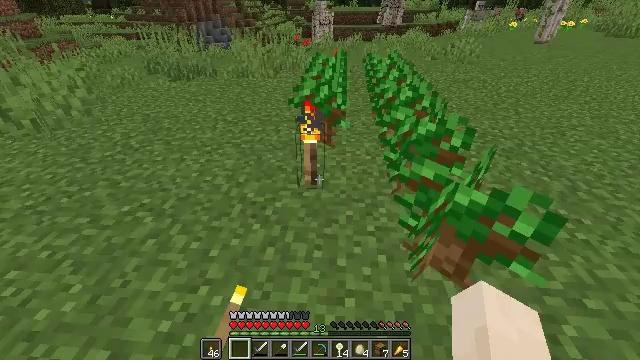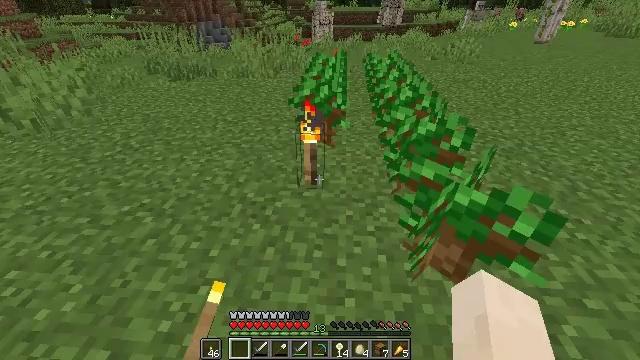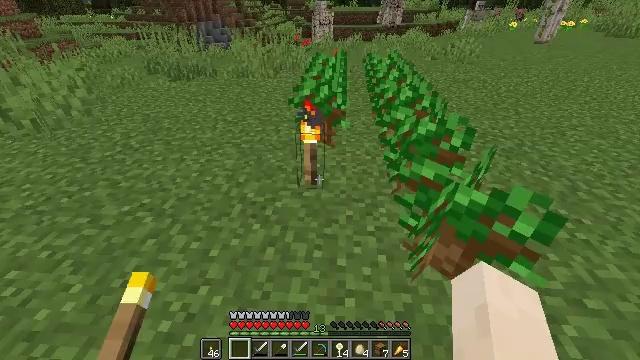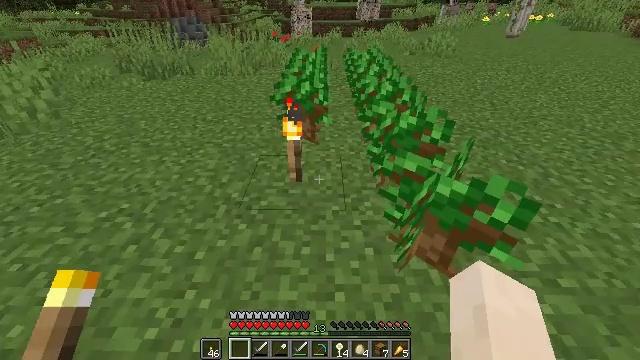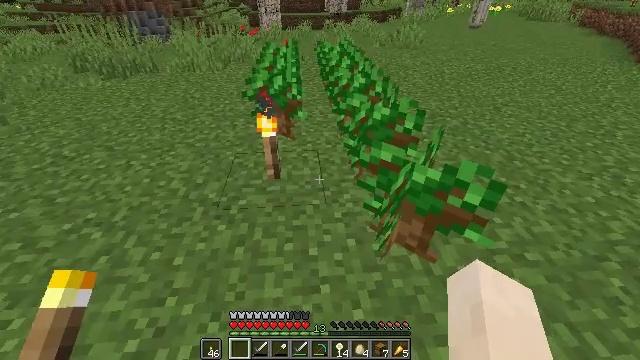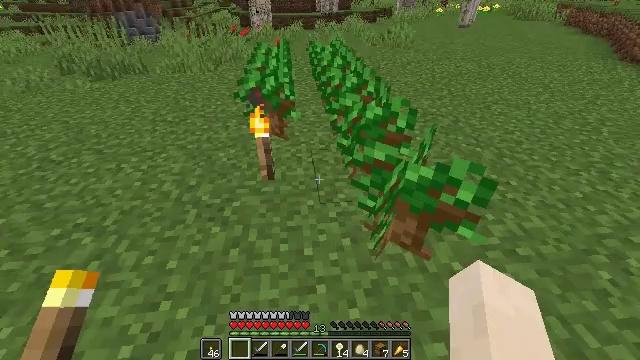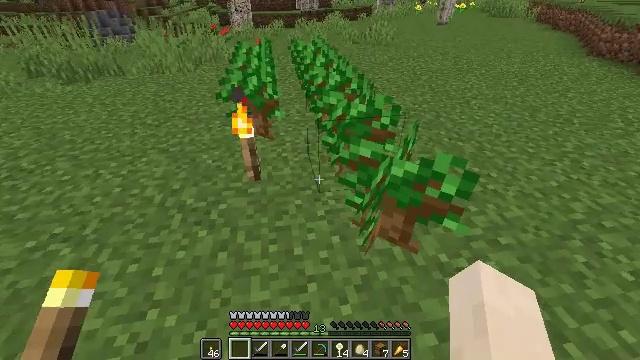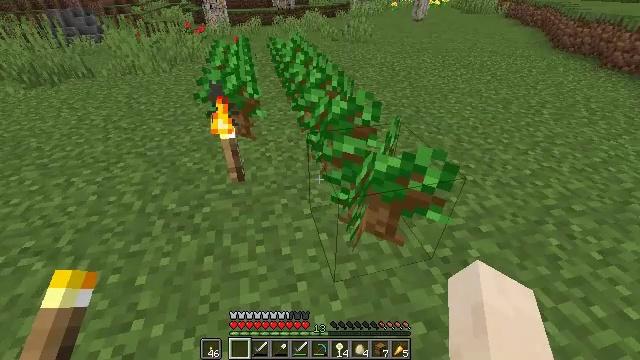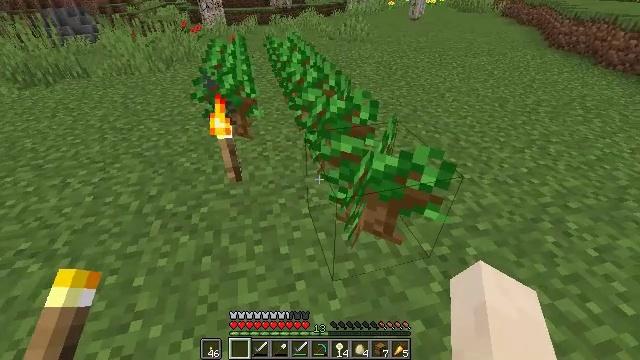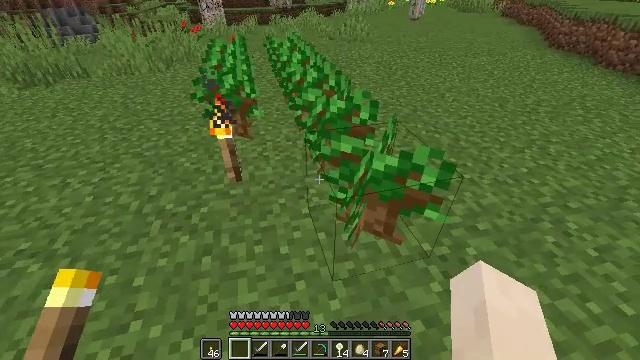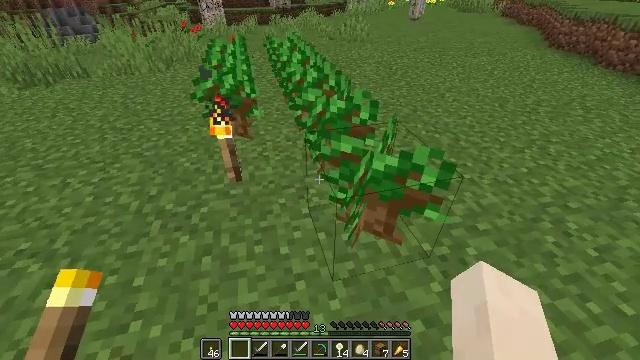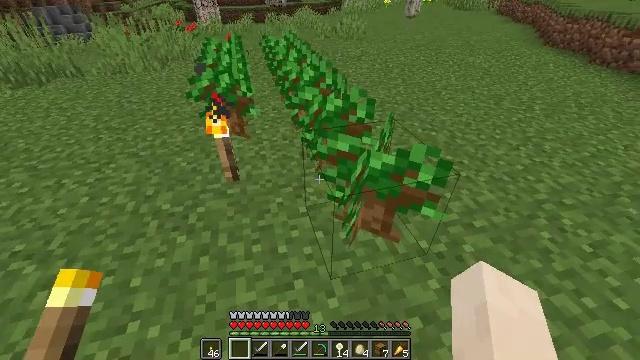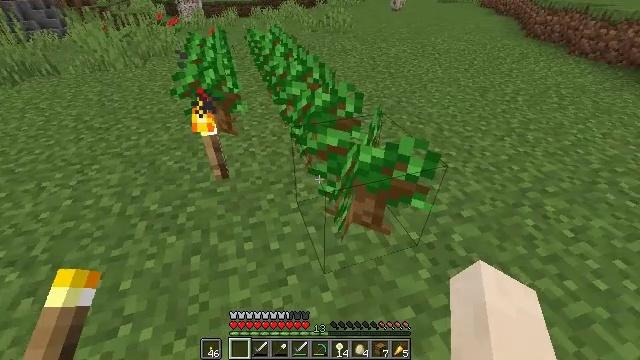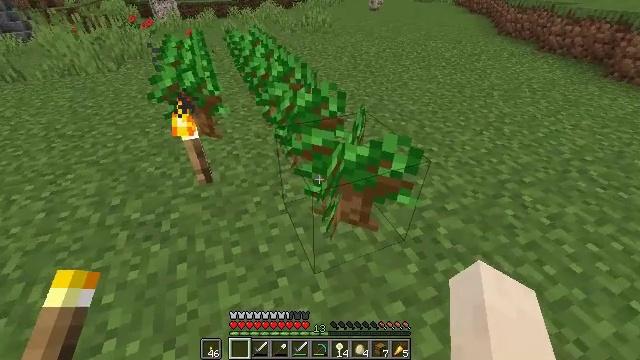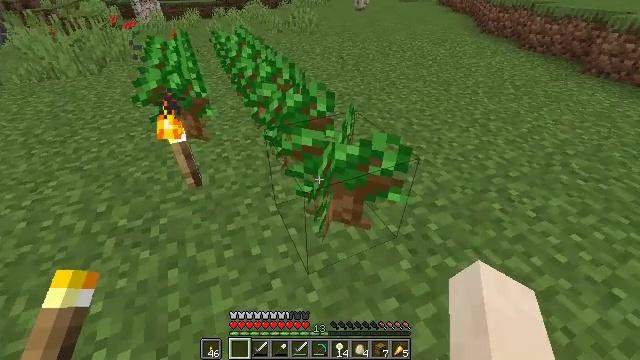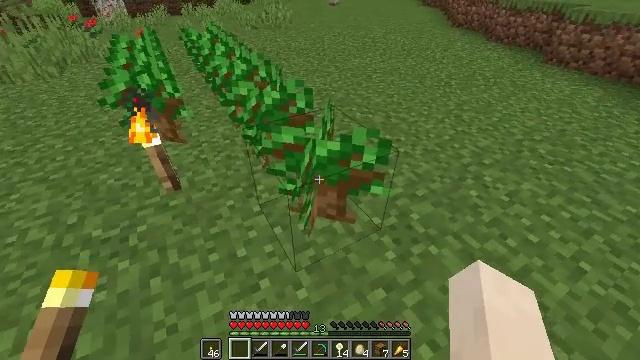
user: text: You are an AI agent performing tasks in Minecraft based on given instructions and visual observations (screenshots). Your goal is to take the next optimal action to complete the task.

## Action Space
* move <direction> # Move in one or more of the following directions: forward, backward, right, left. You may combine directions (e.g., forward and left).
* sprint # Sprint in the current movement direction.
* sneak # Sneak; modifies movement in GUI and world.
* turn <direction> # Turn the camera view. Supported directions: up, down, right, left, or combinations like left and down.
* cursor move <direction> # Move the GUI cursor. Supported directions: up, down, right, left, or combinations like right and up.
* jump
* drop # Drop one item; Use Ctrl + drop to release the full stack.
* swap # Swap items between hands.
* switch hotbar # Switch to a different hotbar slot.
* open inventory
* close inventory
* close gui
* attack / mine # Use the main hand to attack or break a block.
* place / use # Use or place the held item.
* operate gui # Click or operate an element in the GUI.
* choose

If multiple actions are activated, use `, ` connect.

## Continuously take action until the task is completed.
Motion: motion action
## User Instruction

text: Collect a dark oak sapling for replanting.
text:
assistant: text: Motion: no_op
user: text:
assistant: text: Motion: no_op
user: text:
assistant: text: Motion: turn right
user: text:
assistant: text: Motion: turn right and down
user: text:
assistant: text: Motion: turn right
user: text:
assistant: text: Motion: turn right
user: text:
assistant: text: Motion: turn right
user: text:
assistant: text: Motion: no_op
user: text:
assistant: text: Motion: no_op
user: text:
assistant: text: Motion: no_op
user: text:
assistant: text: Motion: no_op
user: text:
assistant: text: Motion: turn right and down
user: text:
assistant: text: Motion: turn right
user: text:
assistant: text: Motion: turn right
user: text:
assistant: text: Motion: turn right
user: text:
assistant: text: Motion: turn right
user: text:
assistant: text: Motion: attack / mine
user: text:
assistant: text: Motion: attack / mine
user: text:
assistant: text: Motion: attack / mine
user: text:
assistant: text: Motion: attack / mine
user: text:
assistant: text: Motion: attack / mine
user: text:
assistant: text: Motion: attack / mine